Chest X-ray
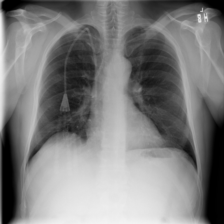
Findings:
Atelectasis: negative
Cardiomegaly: negative
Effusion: negative
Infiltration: negative
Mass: negative
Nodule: negative
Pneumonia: negative
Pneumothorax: negative
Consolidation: negative
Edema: negative
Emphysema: negative
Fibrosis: negative
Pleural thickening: negative
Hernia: negative